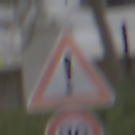
Verkehrszeichen: Gefahrenstelle
Zusatzzeichen unten: Geschwindigkeit70
Umgebung: Outdoor, Urban
Tageszeit: Midday
Wetter: Overcast
Licht: Natural
Jahreszeit: NotSpecified
Kontrast: LowContrast